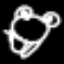
Label: frog